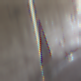
Verkehrszeichen: Arbeitsstelle
Zusatzzeichen unten: ZeitangabenOhneBeschraenkungAufWochentage1
Umgebung: Roofed, Tunnel
Tageszeit: Midday
Wetter: NotSpecified
Licht: Natural
Jahreszeit: NotSpecified
Kontrast: MediumContrast